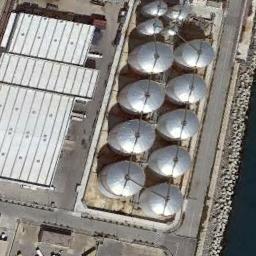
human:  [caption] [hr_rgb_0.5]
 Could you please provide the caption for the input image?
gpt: There are many different sized storage tanks in the factory, And there is a river outside the factory .

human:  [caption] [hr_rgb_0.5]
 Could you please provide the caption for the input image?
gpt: There are some white and silver storage tanks on the bare land .

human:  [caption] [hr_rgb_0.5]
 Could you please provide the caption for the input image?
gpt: There are many roads around the storage tanks .

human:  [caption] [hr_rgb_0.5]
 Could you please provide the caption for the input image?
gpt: The storage tanks here are half white and half black .

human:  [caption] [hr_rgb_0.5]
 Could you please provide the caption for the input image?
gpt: There are some storage tanks beside a white building .